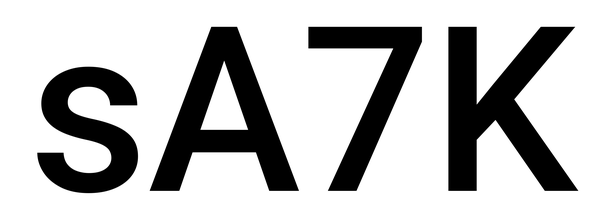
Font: Roboto_Medium